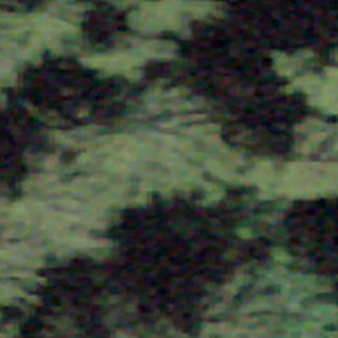
Label: other